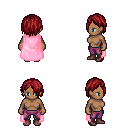
a pixel art fantasy rpg character, female body template, human, dark skin, pink cape, magenta pants, brunette bangs hairstyle, maroon shoes, four views (front, back, left, right), 2x2 character sprite sheet, small pixel art, hard edges, no anti-aliasing